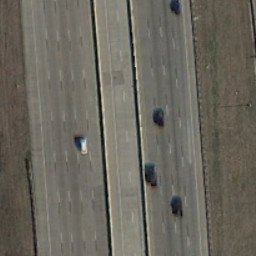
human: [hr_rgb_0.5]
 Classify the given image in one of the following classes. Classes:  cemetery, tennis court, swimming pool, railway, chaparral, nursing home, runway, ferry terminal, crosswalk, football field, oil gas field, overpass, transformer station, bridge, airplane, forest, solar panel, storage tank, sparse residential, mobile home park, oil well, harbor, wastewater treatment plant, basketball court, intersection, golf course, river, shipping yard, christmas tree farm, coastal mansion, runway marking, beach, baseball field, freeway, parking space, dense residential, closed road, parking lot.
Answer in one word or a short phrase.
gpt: freeway